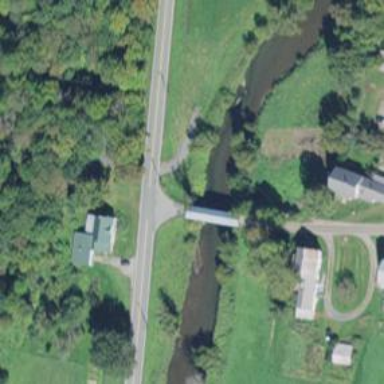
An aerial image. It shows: Covered bridge on residential road.